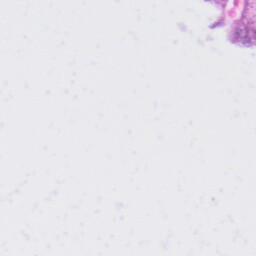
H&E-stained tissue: Liver